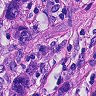
Metastatic tissue present: yes